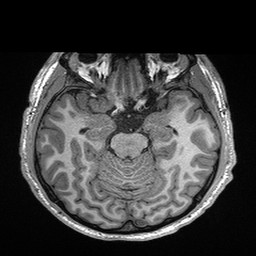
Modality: T1w
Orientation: coronal
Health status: healthy
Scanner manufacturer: siemens
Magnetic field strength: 3 T
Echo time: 0.00298 s